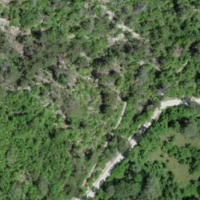
EUNIS habitat code: 44
Species observed at this site:
Cephalanthera rubra